Полупроводниковый диод - это устройство, которое пропускает электрический ток только в одном направлении (см. рисунок ниже).  Если диод включить в обратном направлении (см. рисунок ниже), ток через него течь не будет.  Вольт-амперная характеристика (зависимость силы тока через диод от напряжения на диоде), идеализированного диода приведена на графике (см. рисунок).  На рисунке ниже изображен фрагмент разветвленной электрической цепи.  Сопротивления резисторов равны: $R_1 = 6 ~кОм$, $R_2 = 5~кОм$.
Определите падение напряжения на диоде и силу тока, протекающего через миллиамперметр. Диод включили в цепь другой полярностью (см. рисунок ниже).  Сопротивления резисторов не изменились.
Для этого случая определите падение напряжения на диоде и силу тока, текущего через миллиамперметр. В обоих случаях миллиамперметр считайте идеальным.
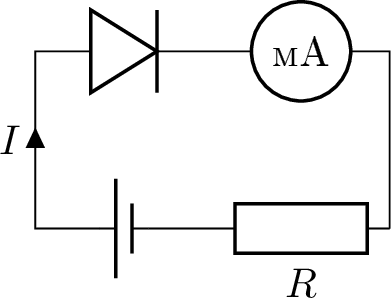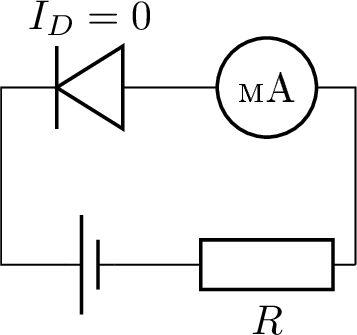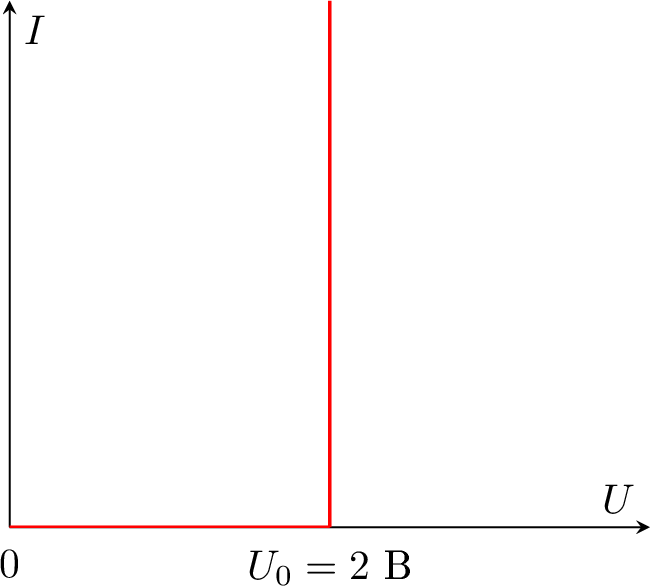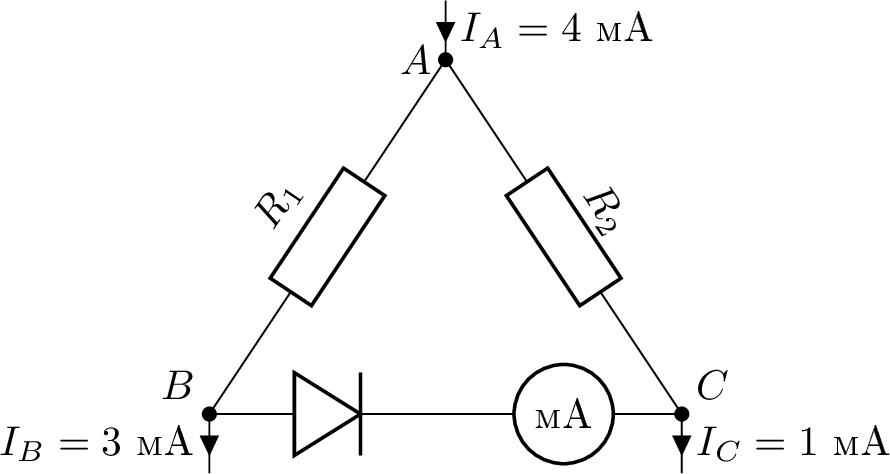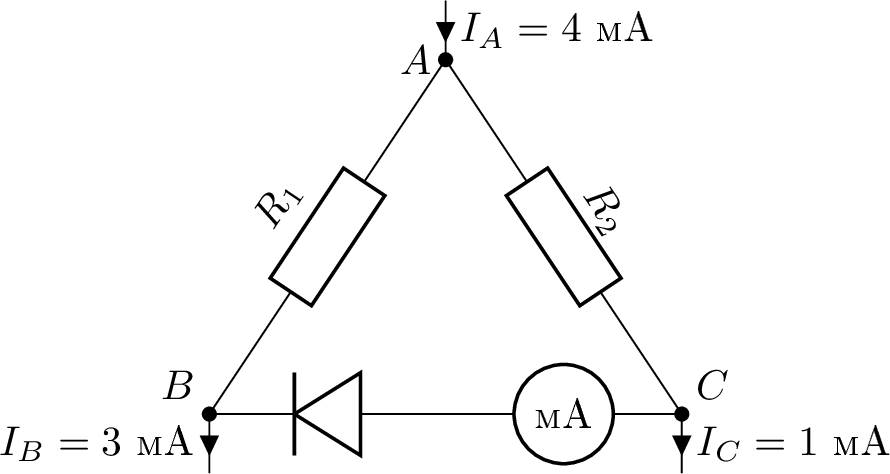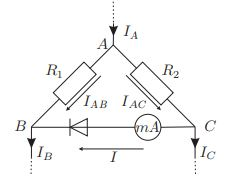
Определите падение напряжения на диоде и силу тока, протекающего через миллиамперметр.
Решение: Пусть $I$ — сила тока, текущего через диод. Предположим, что диод заперт $(I=0)$. Тогда сила тока, текущего через резистор $R_{2}$ равна $I_{C}=1~мА$, а через резистор $R_{1}$, соответственно $I_{B}=3~мА$. В этом случае напряжение $U$ на диоде равно $I_{B}R_{1}-I_{C}R_{2}=13~В$. При такой полярности диод заперт, и ток через него не течёт, как мы и предполагали.
Ответ: $$ U=I_{B}R_{1}-I_{C}R_{2}=13~В. $$

Для этого случая определите падение напряжения на диоде и силу тока, текущего через миллиамперметр.
Решение: Полярность подключения диода изменили (см. рисунок ниже), поэтому он не может быть заперт.  Через диод течёт ток $I$, и напряжение на нём равно $U_{0}=2~В$. Для силы токов каждой из ветвей выполняются соотношения: $$ I_{B}=I_{AB}+I, \quad I_{AC}=I+I_{C}, \qquad (1) $$ для напряжений: $$ R_{1}I_{AB}=R_{2}I_{AC}+U_{0}. \qquad (2) $$ Отсюда, $$ R_{1}(I_{B}-I)=R_{2}(I_{C}+I)+U_{0}, \\ I=\frac{R_{1}I_{B}-R_{2}I_{C}-U_{0}}{R_{1}+R_{2}}=1~мА. $$
Ответ: $$ I=\frac{R_{1}I_{B}-R_{2}I_{C}-U_{0}}{R_{1}+R_{2}}=1~мА. $$
Темы:
T, Электричество, Нелинейный элемент, Всероссийские, Электрические цепи, Цепь с диодом